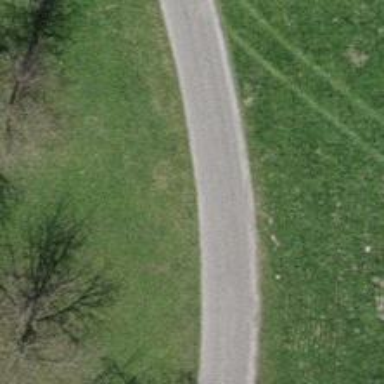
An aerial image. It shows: Residential road with asphalt surface and no sidewalks.